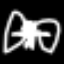
Label: angel